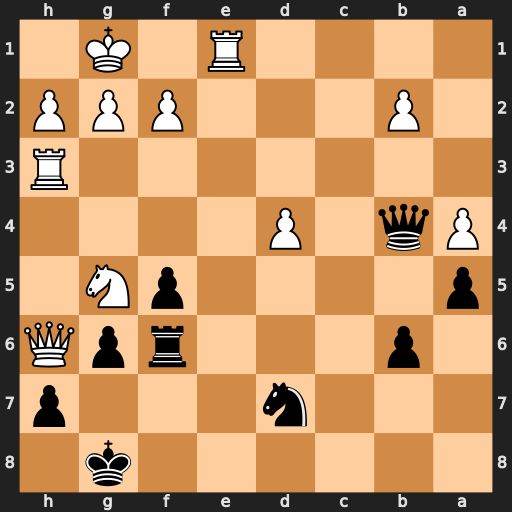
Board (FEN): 6k1/3n3p/1p3rpQ/p4pN1/Pq1P4/7R/1P3PPP/4R1K1
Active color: b
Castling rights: -
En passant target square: -
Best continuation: Qxe1#